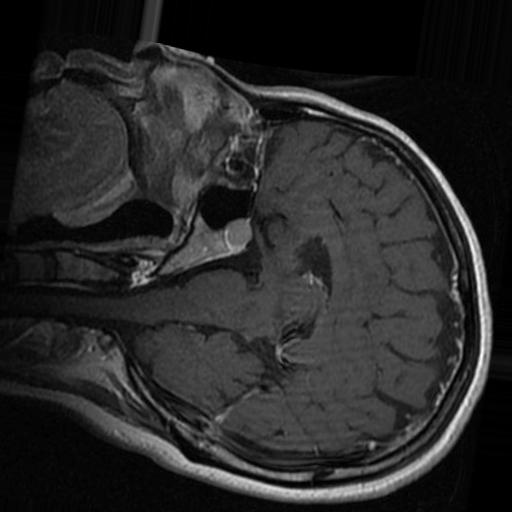
Label: brain_tumor